Question: I learn to program with Oracle form decades ago and now I am doing a small database using mySQL and web form with PHP.
I want to make 1 form to do multiple jobs of insert new record, search the record and update (or delete) the record. Say the form is like the one below:

I have the insert new record part working OK.
But I want to be able to use the same form for query (for example I put the ID in the form, push search button, and make the query result fill in that same form (text box) in which I can directly change the data (example: the address) then push the update button to update that record.
Is that possible to make using PHP only (no Jscript) and 1 form? I can query the database but I have difficulty in making the query result to fill in the text box of the same form. I am newbie in PHP and mySQL and I have not program in the long time.
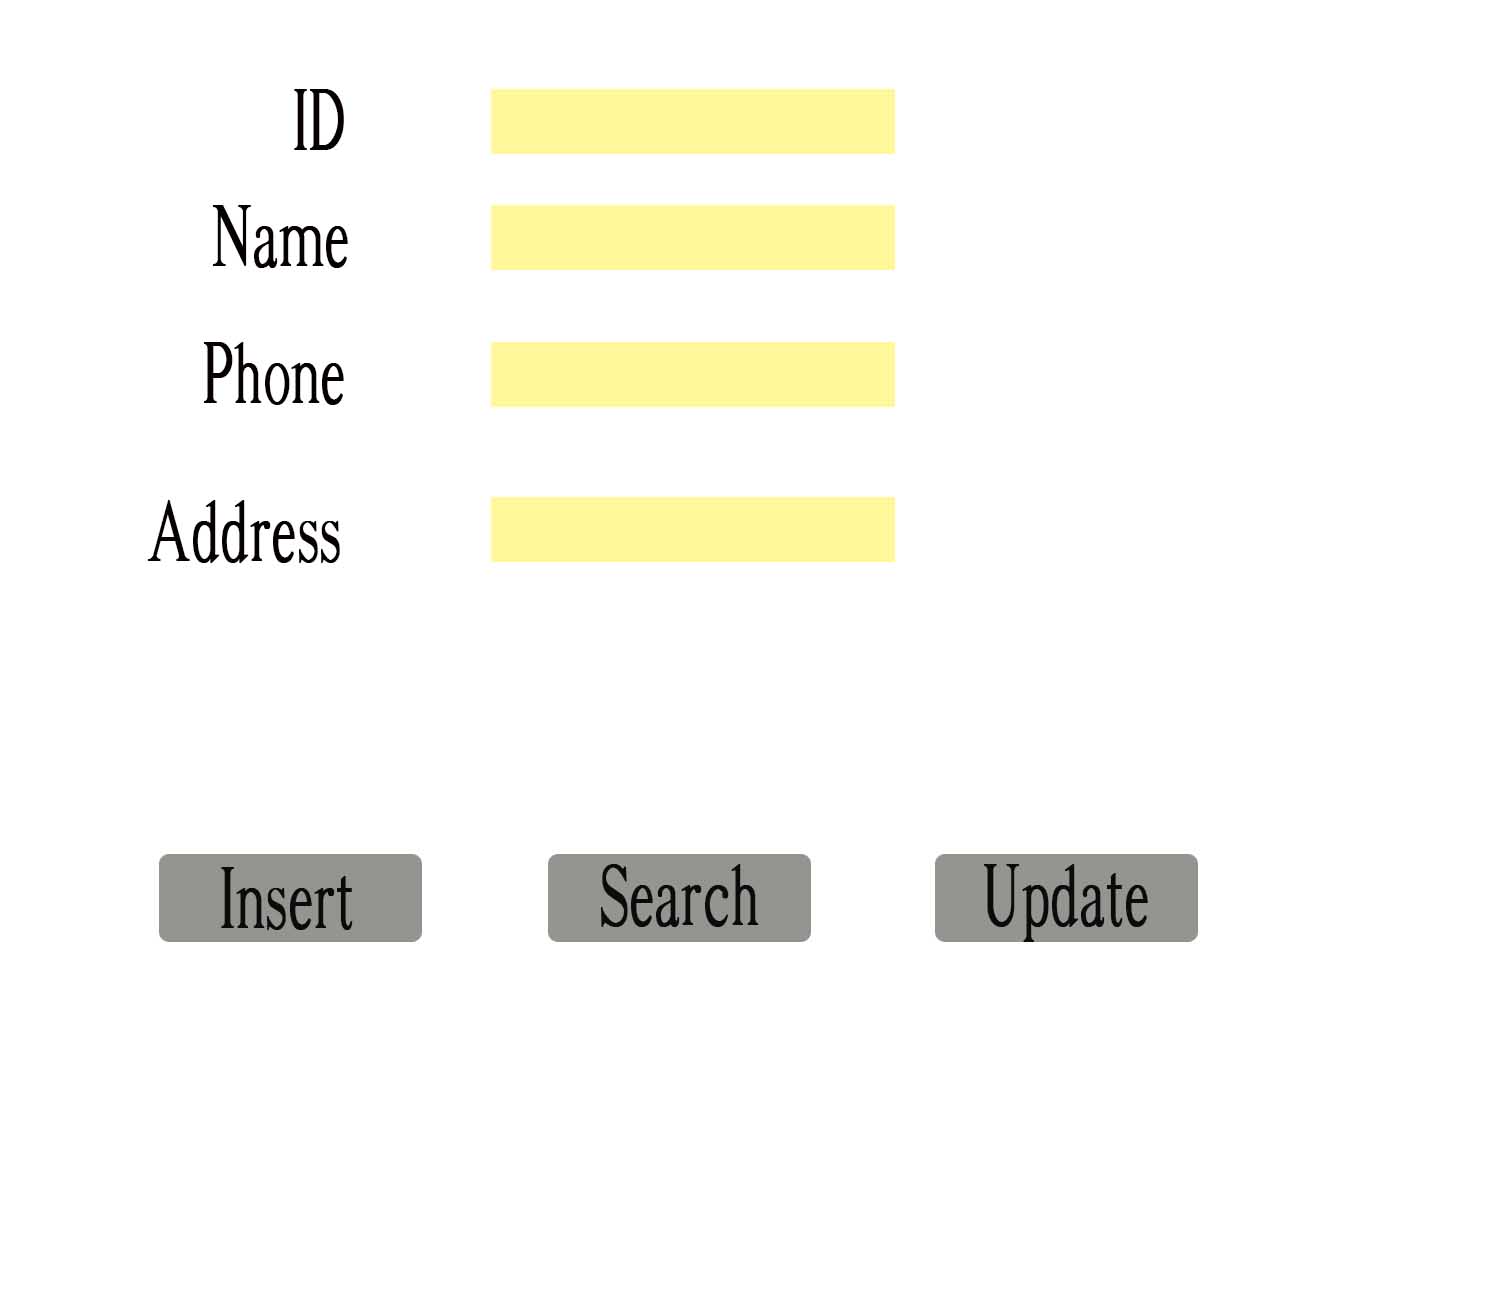
Answer: If you have multiple submit buttons, you have to name them differently, like this:
'''
<input type="submit" name="insert" value="Insert">
<input type="submit" name="search" value="Search">
<input type="submit" name="update" value="Update">
'''
Then in PHP you just check which one was pressed:
'''
if ($_POST['insert']) {
//insert query
} else if ($_POST['search']) {
//search query
} else { //could add if here, if you want more checks/safety
//update query
}
'''
You'll have to put all of that into a block like:
'''
if(!isset($_POST['insert']) || !isset($_POST['search']) || !isset($_POST['update'])) {
// make your form here
} else {
//queries here
}
'''
Now you'll check whether any submit button has been pressed and each one will return a different query.
To limit the query to 1 if you only want to show one record when searching. When updating you can't do that. Just add 'LIMIT 1' to the end of your query.
I hope this is enough of an answer to help you get along.